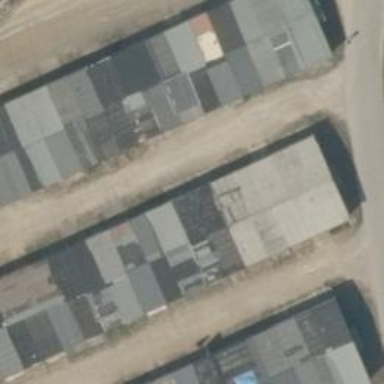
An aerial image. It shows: Group of garages.